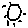
Label: sun